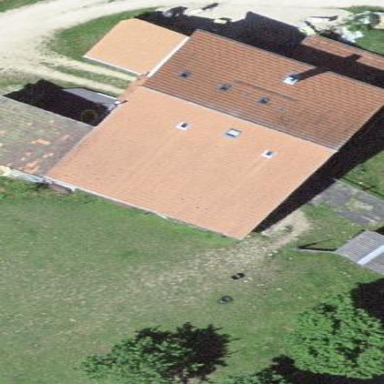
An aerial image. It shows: Farm building.